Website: apple
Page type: billing-address
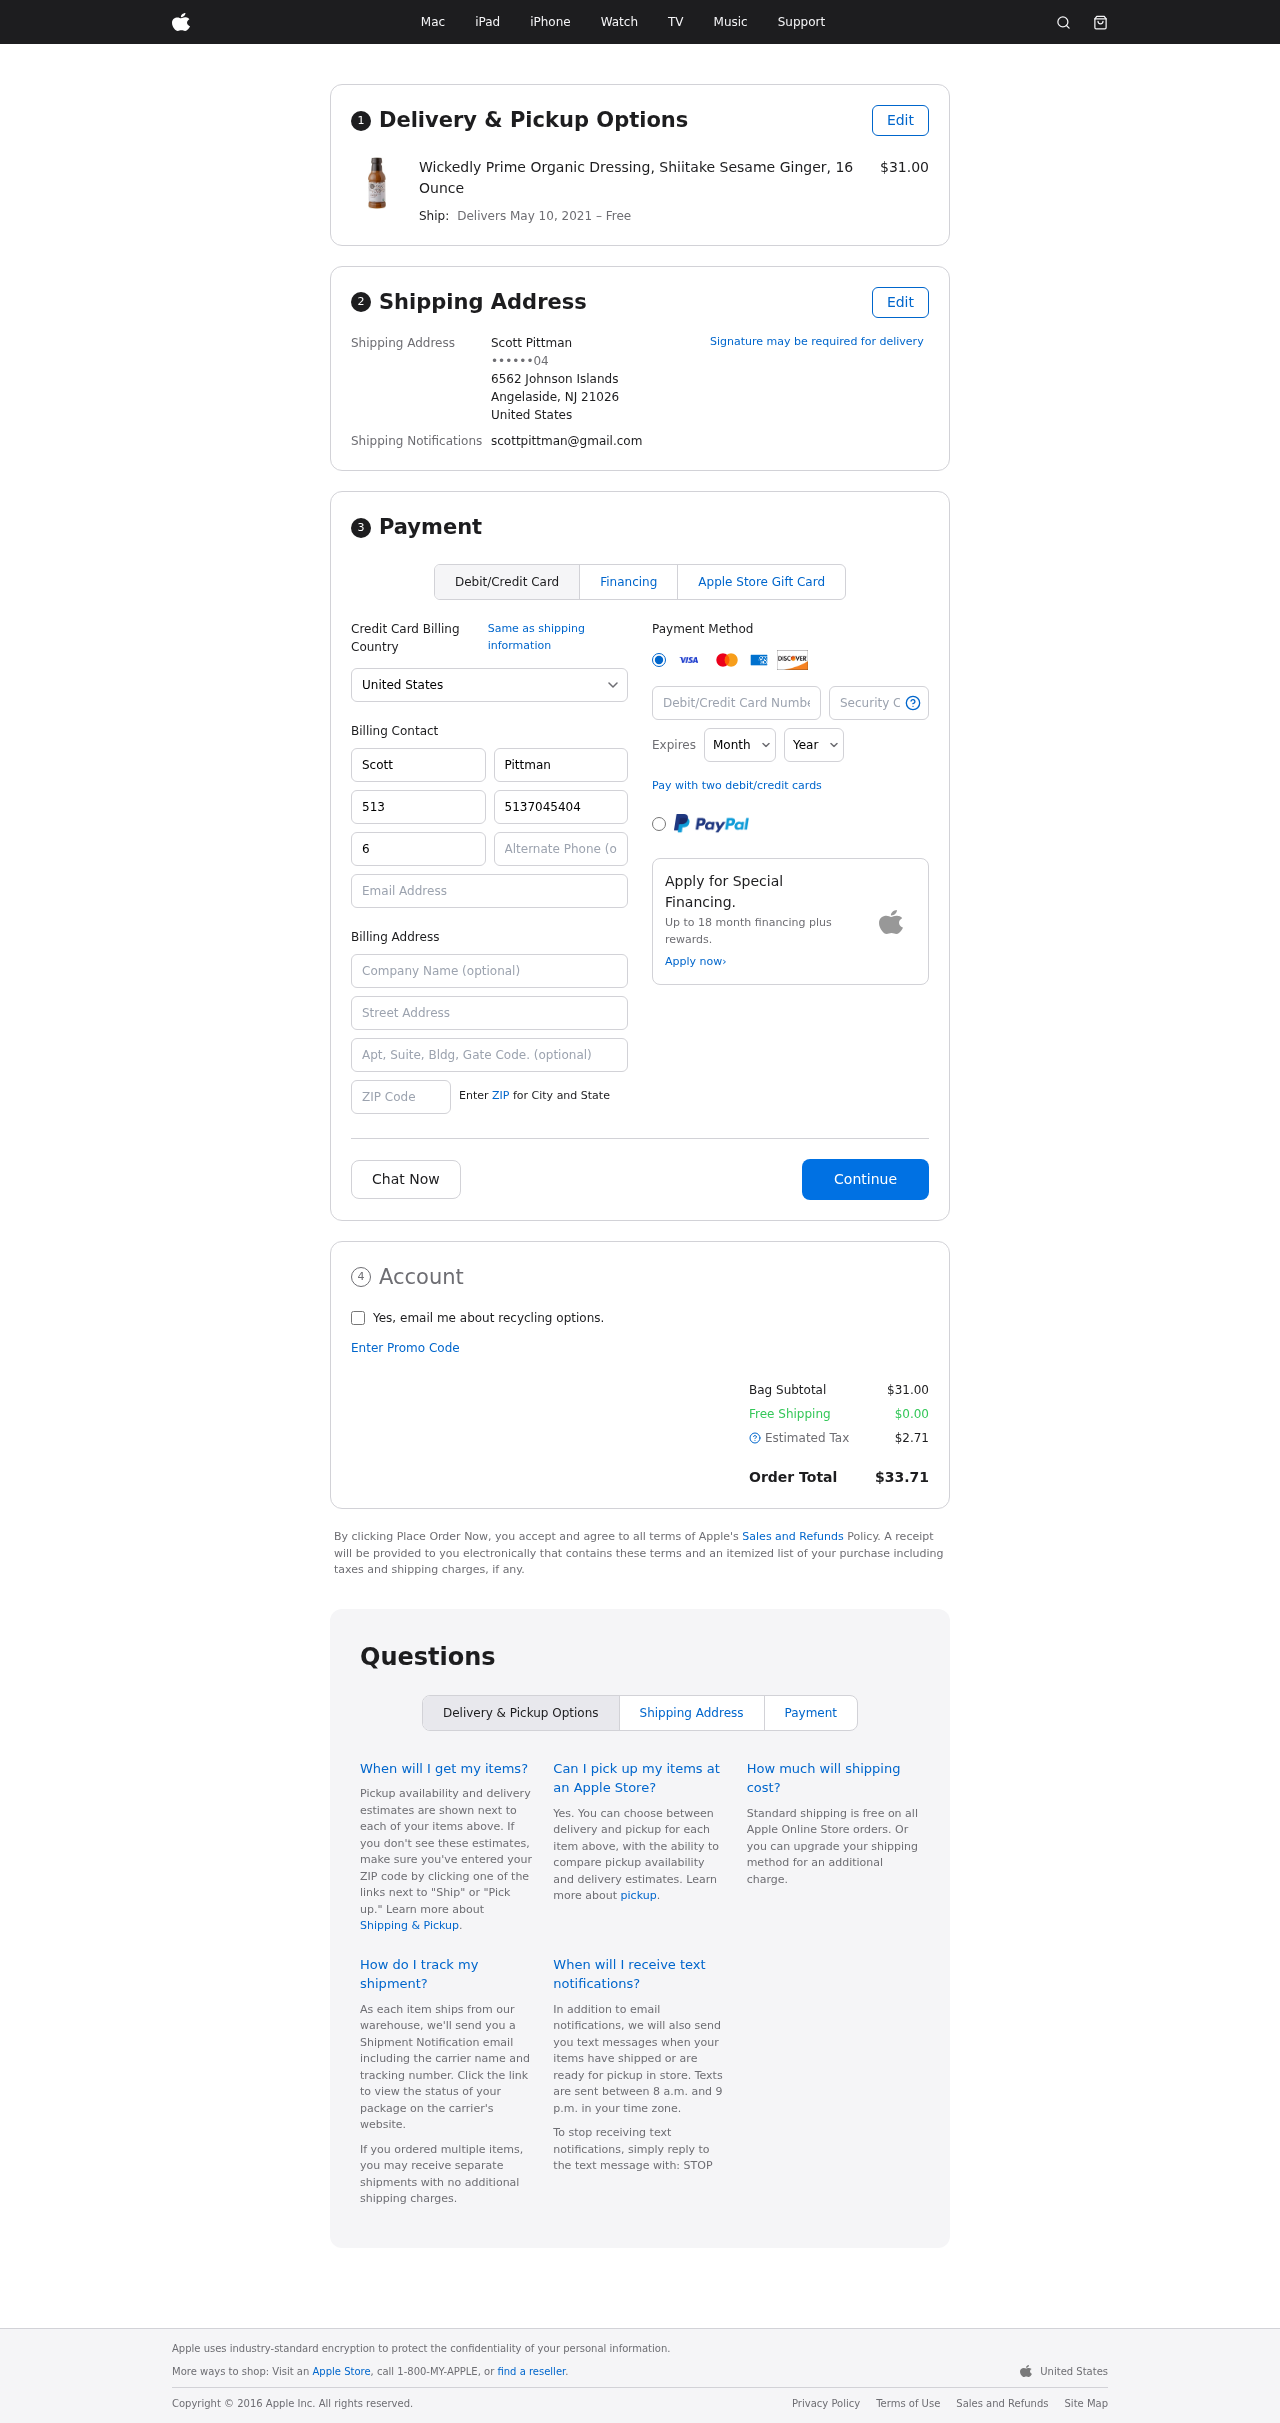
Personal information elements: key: PII_CARD_CVV
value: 438
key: PII_CARD_EXPIRY_MONTH
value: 10
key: PII_CARD_EXPIRY_YEAR
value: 29
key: PII_CARD_NUMBER
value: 4321 5236 1914 4681
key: PII_CITY_STATE_ZIP
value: Angelaside, NJ 21026
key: PII_COUNTRY
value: United States
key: PII_EMAIL
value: scottpittman@gmail.com
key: PII_FULLNAME
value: Scott Pittman
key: PII_STREET
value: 6562 Johnson Islands
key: PII_PHONE_MASKED
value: ••••••04
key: PII_BILLING_FIRSTNAME
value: Scott
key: PII_BILLING_LASTNAME
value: Pittman
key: PII_BILLING_PHONE_AREA
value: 513
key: PII_BILLING_PHONE
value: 5137045404
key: PII_BILLING_PHONE_ALT_AREA
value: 661
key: PII_BILLING_PHONE_ALT
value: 6614514150
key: PII_BILLING_EMAIL
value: scottpittman@gmail.com
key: PII_BILLING_STREET
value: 6562 Johnson Islands
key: PII_BILLING_POSTCODE
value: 21026
Product elements: key: PRODUCT1_NAME
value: Wickedly Prime Organic Dressing, Shiitake Sesame Ginger, 16 Ounce
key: PRODUCT1_PRICE
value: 31
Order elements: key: ORDER_DELIVERY_DATE
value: May 10, 2021
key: ORDER_SUBTOTAL
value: $31.00
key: ORDER_SHIPPING_COST
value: $0.00
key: ORDER_TAX
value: $2.71
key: ORDER_TOTAL
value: $33.71